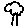
Label: tree